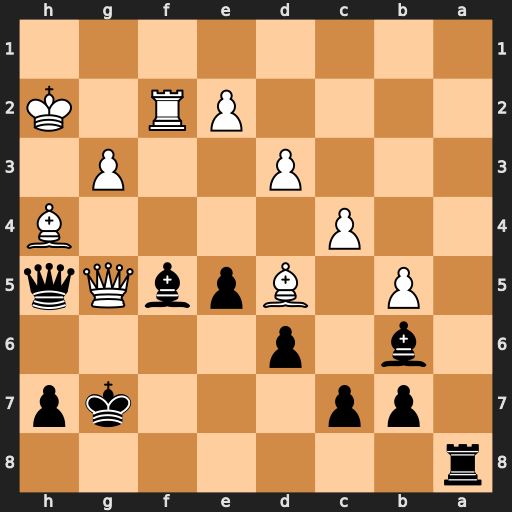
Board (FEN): r7/1pp3kp/1b1p4/1P1BpbQq/2P4B/3P2P1/4PR1K/8
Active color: b
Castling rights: -
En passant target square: -
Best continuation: Qxg5 Bxg5 Bxf2